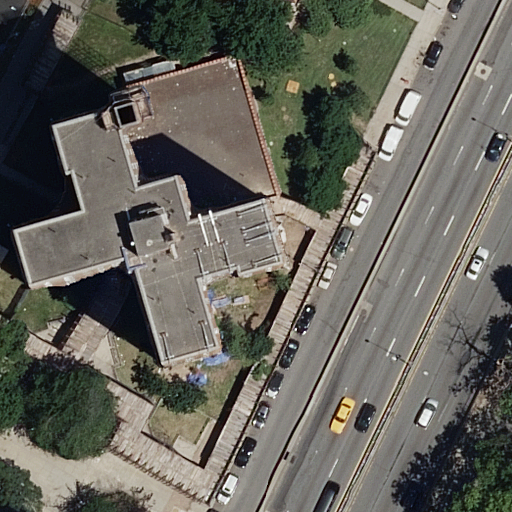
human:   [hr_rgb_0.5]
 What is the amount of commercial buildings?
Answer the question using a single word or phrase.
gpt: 0

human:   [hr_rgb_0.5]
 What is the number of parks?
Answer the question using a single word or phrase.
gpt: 1

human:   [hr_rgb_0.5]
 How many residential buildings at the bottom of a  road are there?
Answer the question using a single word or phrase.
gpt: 2

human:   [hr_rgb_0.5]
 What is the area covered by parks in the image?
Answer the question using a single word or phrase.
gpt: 8197m2

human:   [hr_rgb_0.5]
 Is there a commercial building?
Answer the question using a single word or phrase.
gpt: no

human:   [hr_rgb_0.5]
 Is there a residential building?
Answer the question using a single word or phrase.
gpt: yes

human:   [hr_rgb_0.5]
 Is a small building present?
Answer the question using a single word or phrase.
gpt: no

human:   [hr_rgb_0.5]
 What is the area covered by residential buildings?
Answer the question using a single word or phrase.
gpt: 1786m2

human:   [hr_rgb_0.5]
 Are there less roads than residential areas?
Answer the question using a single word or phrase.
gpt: no

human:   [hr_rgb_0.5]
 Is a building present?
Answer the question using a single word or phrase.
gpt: yes

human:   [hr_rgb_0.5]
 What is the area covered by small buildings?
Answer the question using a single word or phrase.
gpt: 0m2

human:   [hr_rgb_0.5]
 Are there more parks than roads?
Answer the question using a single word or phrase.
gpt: no

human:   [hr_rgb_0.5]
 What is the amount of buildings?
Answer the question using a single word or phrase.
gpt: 2

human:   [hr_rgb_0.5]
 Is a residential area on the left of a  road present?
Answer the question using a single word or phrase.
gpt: yes

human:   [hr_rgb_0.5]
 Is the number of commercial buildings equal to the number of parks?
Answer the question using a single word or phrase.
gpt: no

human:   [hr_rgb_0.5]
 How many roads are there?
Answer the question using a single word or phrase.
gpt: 8

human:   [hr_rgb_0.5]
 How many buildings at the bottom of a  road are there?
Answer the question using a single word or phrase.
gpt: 2

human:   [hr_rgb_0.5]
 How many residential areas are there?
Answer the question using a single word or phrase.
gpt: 1

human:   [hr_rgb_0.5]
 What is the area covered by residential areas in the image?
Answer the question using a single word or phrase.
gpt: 4906m2

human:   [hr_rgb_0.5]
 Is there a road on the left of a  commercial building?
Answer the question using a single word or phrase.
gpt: no

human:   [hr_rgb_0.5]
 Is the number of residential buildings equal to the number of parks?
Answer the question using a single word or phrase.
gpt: no

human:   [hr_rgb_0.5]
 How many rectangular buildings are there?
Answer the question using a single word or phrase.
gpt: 0

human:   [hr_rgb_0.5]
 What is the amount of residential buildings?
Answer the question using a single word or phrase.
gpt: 2

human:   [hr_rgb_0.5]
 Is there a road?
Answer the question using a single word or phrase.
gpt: yes

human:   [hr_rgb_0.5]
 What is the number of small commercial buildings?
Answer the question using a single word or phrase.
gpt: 0

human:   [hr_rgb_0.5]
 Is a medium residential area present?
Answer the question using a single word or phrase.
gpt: no

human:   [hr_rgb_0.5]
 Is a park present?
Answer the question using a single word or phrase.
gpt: yes

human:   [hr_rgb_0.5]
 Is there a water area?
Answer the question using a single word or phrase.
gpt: no

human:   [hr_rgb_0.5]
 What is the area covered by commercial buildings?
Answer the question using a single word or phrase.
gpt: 0m2

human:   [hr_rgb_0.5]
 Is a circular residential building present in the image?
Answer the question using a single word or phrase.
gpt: no

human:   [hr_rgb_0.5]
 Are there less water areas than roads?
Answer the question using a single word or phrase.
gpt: yes

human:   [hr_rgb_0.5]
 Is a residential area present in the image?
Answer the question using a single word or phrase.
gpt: yes

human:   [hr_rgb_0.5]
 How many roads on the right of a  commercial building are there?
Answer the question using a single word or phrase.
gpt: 0

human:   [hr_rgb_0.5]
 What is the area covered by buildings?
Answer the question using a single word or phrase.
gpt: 1786m2

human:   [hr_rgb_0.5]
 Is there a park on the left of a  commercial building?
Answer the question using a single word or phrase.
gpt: no

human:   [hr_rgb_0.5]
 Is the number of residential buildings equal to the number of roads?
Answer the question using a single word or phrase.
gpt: no

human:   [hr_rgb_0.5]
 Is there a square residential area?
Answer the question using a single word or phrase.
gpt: no

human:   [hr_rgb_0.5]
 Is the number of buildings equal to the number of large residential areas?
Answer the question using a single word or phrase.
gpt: no

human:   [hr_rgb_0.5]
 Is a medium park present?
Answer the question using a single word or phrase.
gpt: no

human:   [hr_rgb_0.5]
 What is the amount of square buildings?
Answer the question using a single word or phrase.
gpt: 0

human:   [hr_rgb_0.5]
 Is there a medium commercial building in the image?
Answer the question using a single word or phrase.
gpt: no

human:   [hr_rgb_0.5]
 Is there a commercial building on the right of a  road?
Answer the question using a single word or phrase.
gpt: no

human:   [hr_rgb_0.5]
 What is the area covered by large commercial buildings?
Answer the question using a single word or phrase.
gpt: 0m2

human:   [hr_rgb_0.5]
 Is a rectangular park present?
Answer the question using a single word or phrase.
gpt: no

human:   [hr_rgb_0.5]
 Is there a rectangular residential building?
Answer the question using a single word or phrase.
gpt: no

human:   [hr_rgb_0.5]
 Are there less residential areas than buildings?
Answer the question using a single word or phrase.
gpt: yes

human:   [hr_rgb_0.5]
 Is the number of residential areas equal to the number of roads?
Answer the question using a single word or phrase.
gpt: no

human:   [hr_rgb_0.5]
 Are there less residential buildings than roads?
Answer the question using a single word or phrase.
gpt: yes

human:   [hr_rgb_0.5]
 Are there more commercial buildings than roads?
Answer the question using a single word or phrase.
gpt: no

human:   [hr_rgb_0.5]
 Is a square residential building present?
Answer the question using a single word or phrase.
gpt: no

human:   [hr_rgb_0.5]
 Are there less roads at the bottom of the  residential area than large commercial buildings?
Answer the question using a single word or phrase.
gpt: no

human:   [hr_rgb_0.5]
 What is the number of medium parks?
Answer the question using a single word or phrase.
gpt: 0

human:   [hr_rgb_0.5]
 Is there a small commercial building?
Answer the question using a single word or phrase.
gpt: no

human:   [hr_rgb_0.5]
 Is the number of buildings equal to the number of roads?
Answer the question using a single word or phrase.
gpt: no

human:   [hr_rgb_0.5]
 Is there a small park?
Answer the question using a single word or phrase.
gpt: no

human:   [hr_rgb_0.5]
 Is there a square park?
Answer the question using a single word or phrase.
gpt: no

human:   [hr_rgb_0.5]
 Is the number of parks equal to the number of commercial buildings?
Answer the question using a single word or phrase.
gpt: no

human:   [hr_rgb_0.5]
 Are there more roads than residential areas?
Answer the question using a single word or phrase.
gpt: yes

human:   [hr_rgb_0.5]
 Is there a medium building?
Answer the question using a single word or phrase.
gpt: no

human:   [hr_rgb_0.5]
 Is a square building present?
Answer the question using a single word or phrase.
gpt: no

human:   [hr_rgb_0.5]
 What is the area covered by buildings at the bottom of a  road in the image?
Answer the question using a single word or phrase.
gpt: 1786m2

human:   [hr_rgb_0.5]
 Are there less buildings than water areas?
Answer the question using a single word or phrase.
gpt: no

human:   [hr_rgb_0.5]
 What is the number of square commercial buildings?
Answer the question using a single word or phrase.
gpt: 0

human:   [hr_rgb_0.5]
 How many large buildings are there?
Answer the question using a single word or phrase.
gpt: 2